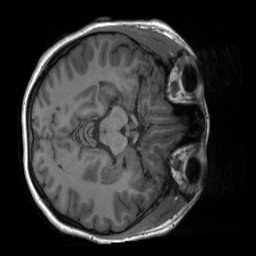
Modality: T1w
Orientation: axial
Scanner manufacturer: siemens
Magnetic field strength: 3 T
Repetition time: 2.4 s
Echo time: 0.00224 s